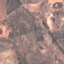
Label: PermanentCrop